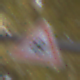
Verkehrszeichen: SchneeOderEisglaette
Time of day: MorningAfternoon
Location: Outdoor (Suburban)
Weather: PartlyCloudy
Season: NotSpecified
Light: Natural